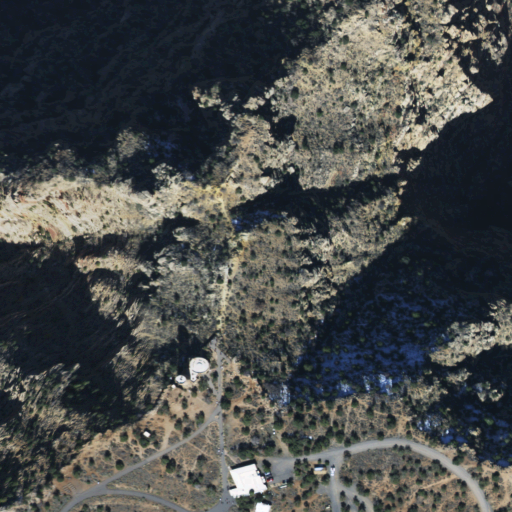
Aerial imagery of cliff(s) in Arizona named Navajo Point containing evergreen forest, shrub, barren land, low intensity development, medium intensity development, and grassland